Question: I have a little side-project, maintaining its version control with Git.
The term version control here refers to its simplest form you can imagine:
producing commits after each other on only the master branch and at the end of the day, pushing all the commits to the remote.
So far so good. It was sufficient to have only a master branch because the latest state of the application was required all the time.
Then the procurer told me that they need v1.1 and v1.2. The problem is that the latest master commit contains all the things for v1.1 and some undone things for v1.2.
My first intention was to find the base commit where the two 'functionality-pack' is diverged.
I created two branches from that commit and I started to cherry-pick the commits above the base one by one. Fortunately there was not too many of them.
This resulted in two branches (v1.1 and v1.2) holding the appropriate things in place except I had to rebase v1.2 onto v1.1 since the functionality in v1.1 also needed in v1.2
After all of this, I have the following history:

As you can see, I have a 'dangling' branch which is the master, actually, but I don't need those commits because all of them were cherry-picked to the right place.
The question simply is: how to handle this kind of situation elegantly (basically removing those unnecessary commits) without doing any harm or is there any other way I would have accomplished the same result?
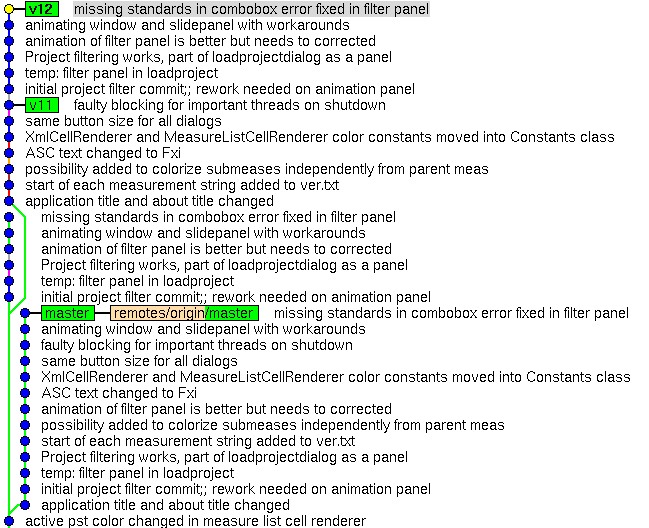
Answer: There was a really good talk on this at ThatConference this year (slide deck available at link): <URL> The presenter had exactly this problem and described how she solved it with git.
Basically, you really shouldn't work in the workflow you described to achieve what you want. A better way is to have each branch on your repository represent individual features. Then you bundle those features together in a merge commit to master or a merged branch, and tag that with your version number.
As unhelpful as that sounds (obviously you've already created your history with your current workflow), it might be useful for the future.